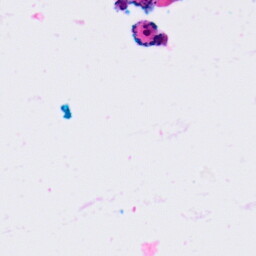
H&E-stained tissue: Lung